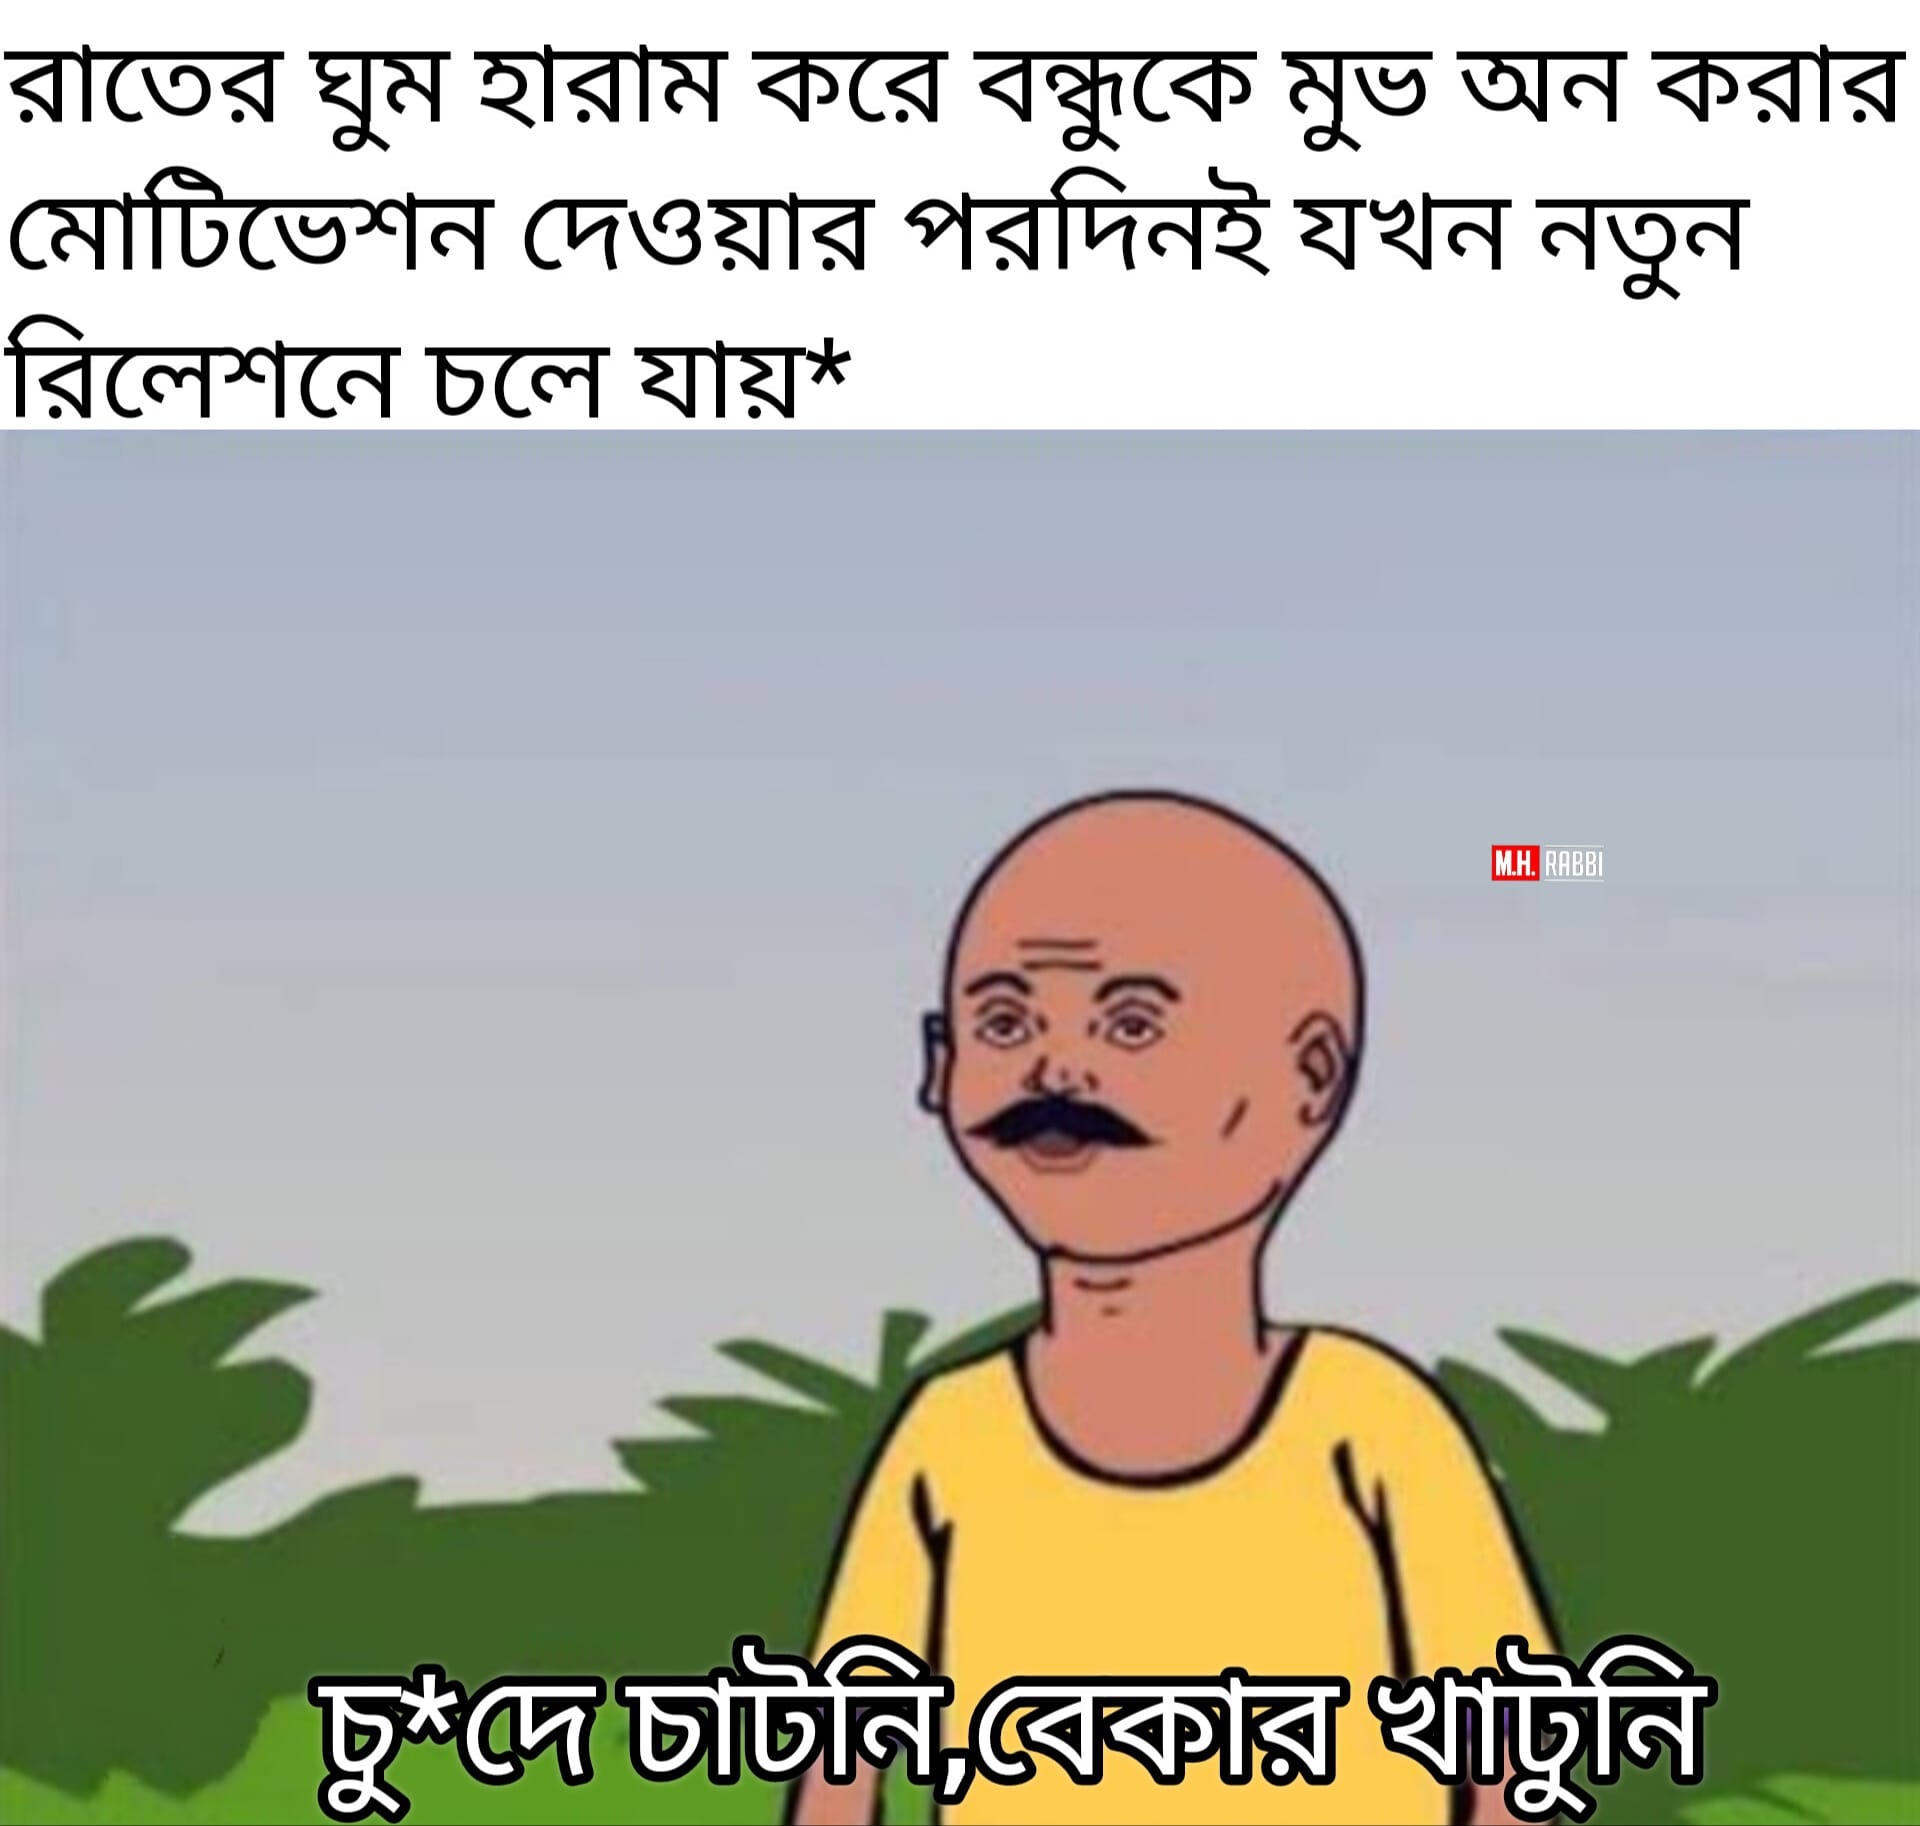
Text: রাতের ঘুম হারাম করে বন্ধুকে মুভ অন করার মোটিভেশন দেওয়ার পরদিনই যখন নতুন রিলেশনে চলে যায় চুদে চাটনি বেকার খাটুনি
Label: Non Hate